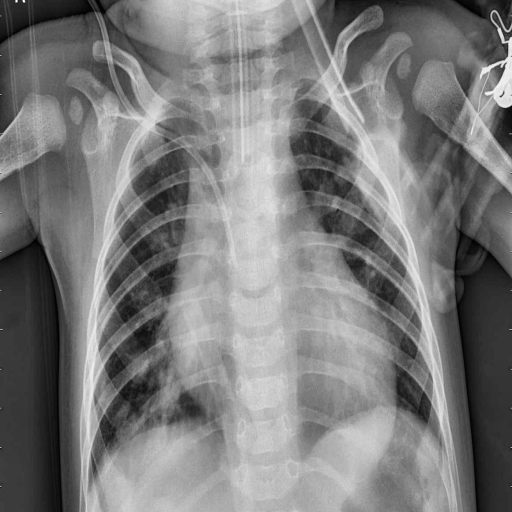
Finding: PNEUMONIA